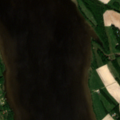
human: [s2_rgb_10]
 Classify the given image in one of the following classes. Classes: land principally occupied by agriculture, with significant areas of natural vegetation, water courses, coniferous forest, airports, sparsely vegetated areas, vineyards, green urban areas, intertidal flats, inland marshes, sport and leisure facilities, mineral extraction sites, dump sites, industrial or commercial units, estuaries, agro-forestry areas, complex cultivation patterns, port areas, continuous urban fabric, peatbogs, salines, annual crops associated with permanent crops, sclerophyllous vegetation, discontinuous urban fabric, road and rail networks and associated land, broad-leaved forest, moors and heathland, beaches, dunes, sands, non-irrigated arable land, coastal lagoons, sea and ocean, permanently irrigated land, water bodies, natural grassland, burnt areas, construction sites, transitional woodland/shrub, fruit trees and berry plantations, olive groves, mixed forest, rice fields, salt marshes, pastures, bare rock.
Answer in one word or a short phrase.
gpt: land principally occupied by agriculture, with significant areas of natural vegetation, mixed forest, water bodies